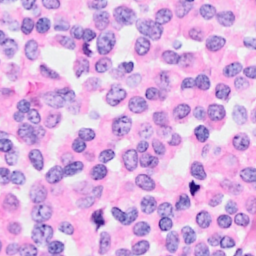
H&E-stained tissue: Breast